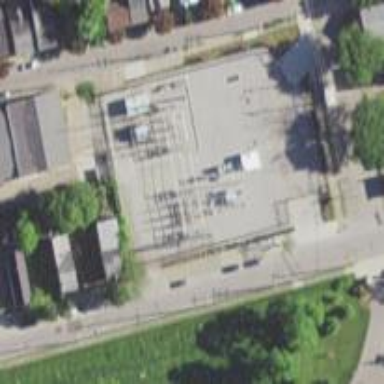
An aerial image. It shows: Power substation.